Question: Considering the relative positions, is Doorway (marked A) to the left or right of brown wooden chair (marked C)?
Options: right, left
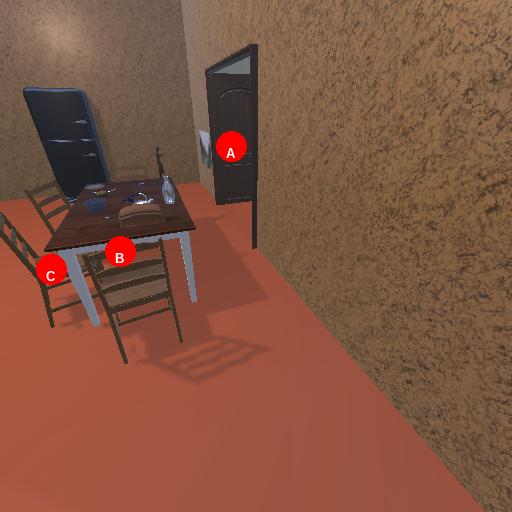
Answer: right